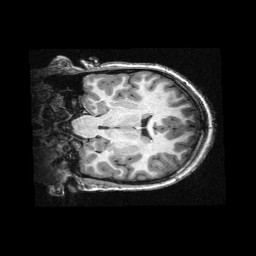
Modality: T1w
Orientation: coronal
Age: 12
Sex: male
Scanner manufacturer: siemens
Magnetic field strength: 3 T
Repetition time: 2.3 s
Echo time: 0.00336 s